Question: Here is an example.

I do not believe this is a WebKit (Blink now for Chrome) thing, so I am assuming it is a clever HTML/JavaScript/CSS thing. How is this done?
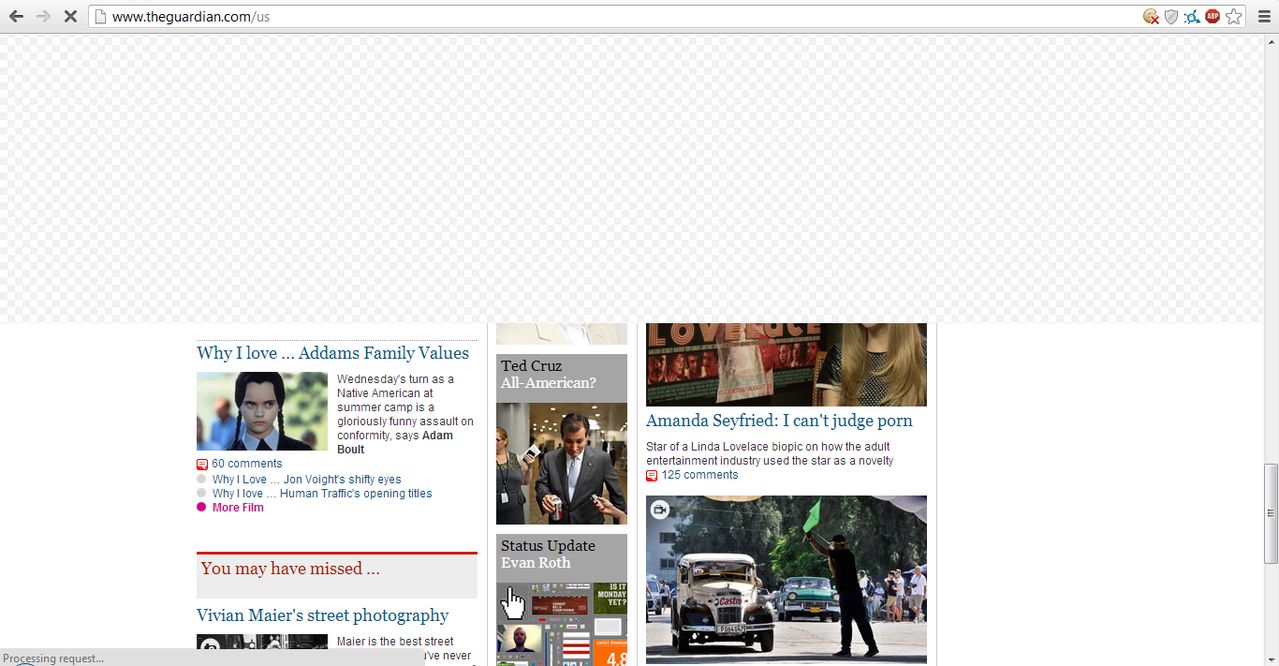
Answer: First of all this is probably a new chrome thing..and noone wants this.. but as the answer is open and maybe someone wants to try to recreate this.. here is how it could be done.
1. create a html fileas small as possible
2. a 16x16 png converted to base64
3. load the rest of the css or or replace the existing
4. load the rest of the javascript
This is the smallest 16x16 png image converted to base64 i could get.
'''
<!doctype html>
<html>
<head>
<meta charset="utf-8">
<style type="text/css">
body{
background-image:url('data:image/png;base64,iVBORw0KGgoAAAANSUhEUgAAABAAAAAQAQMAAAAlPW0iAAAABlBMVEX////MzMw46qqDAAAAEElEQVQImWNg+M+AFeEQBgB+vw/xfUUZkgAAAABJRU5ErkJggg==');
}
</style>
<script>
window.onload=function(){
window.document.head.appendChild(CSSLINK)
window.document.head.appendChild(SCRIPTLINK)
}
</script>
<title></title>
</head>
<body>
</body>
</html>
'''
but it's useless...
and here is a even smaller webp image :) only for chrome.
'''
data:image/webp;base64,UklGRigAAABXRUJQVlA4IBwAAAAwAQCdASoQABAACMCWJaQAA3AA/u11j//aQAAA
'''
ps.: at least i made a nice 16x16 (2 lines big) checkboard png in base64 ;)